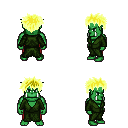
a pixel art fantasy rpg character, male body template, orc, green skin, green robe, red pants, gold bedhead hairstyle, four views (front, back, left, right), 2x2 character sprite sheet, small pixel art, hard edges, no anti-aliasing